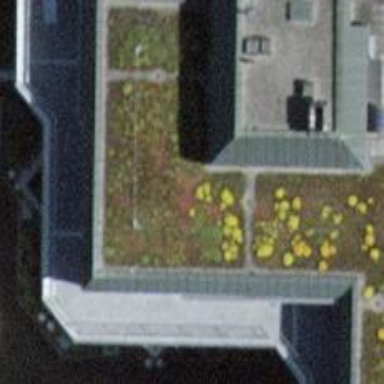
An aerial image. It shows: Office building with flat roof.